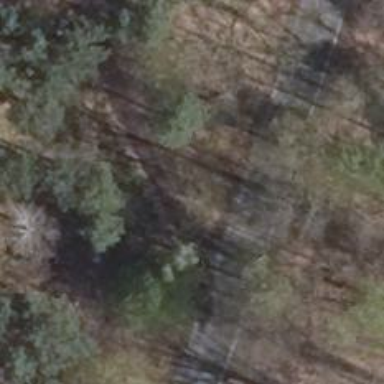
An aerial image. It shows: Compacted track with grade2 level.